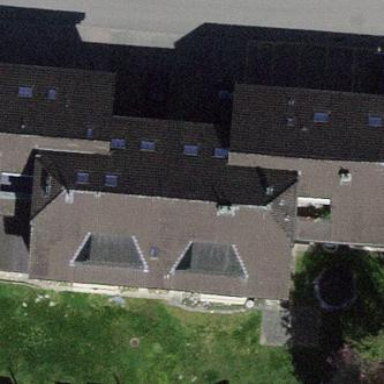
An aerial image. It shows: Building with tile roof.